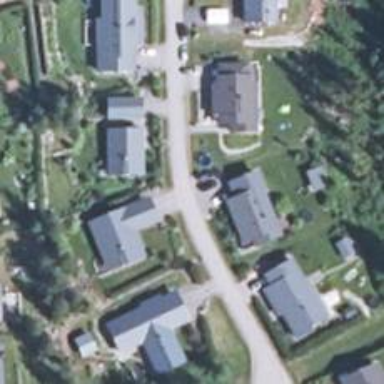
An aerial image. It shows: Living street.